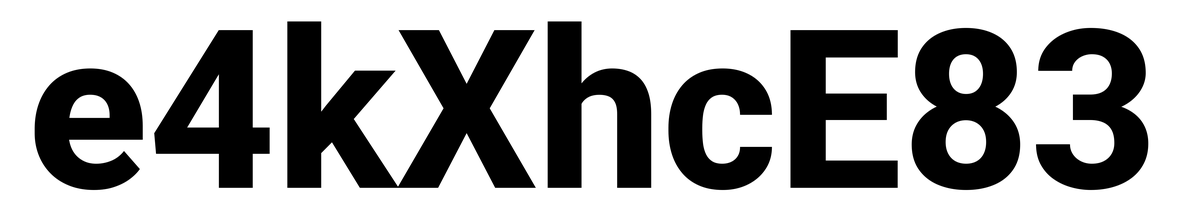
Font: Roboto_ExtraBold